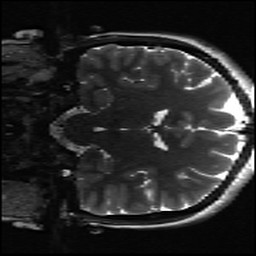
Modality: inplaneT2
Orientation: coronal